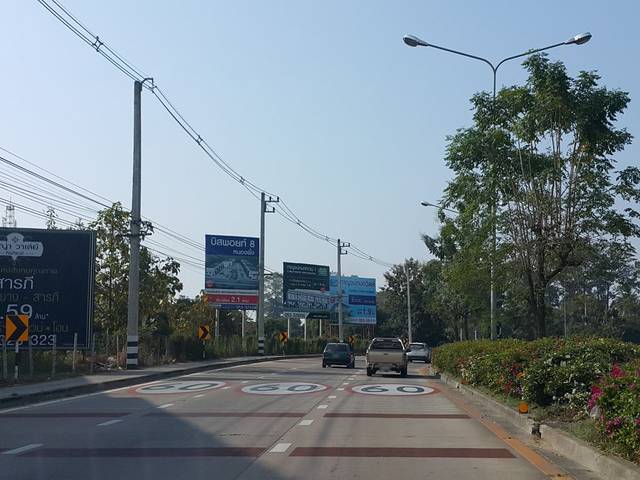
Region: Thailand
Coordinates: 18.746, 99.017